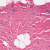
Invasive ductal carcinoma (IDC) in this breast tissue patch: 0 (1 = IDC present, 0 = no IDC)